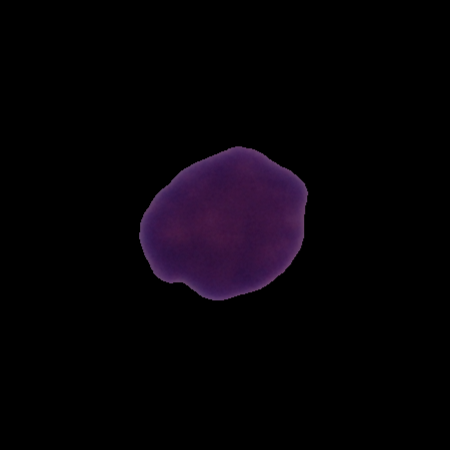
Label: healthy